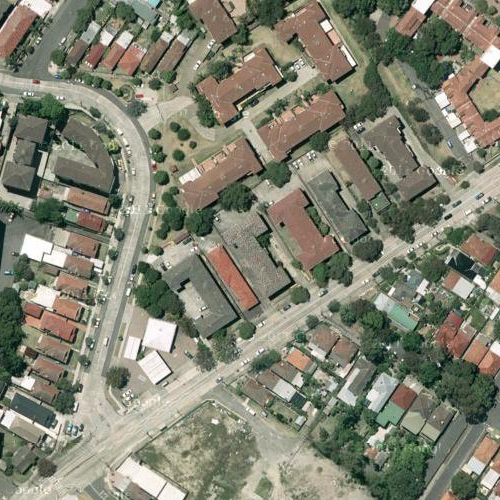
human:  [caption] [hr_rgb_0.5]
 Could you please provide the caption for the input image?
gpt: There are lots of houses densely arranged in the residential area .

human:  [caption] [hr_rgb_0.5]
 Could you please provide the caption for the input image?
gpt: A town with many houses densely arranged and devided by some roads .

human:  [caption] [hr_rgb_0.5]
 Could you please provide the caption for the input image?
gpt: A residential area with many houses arranged neatly and devided by some roads .

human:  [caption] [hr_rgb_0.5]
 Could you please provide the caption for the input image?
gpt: This is a residential area with houses arranged neatly and devided by some roads .

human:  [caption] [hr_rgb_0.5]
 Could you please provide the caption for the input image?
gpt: A residential area with houses arranged neatly .